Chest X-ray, AP view. Patient: 8 years old, sex M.
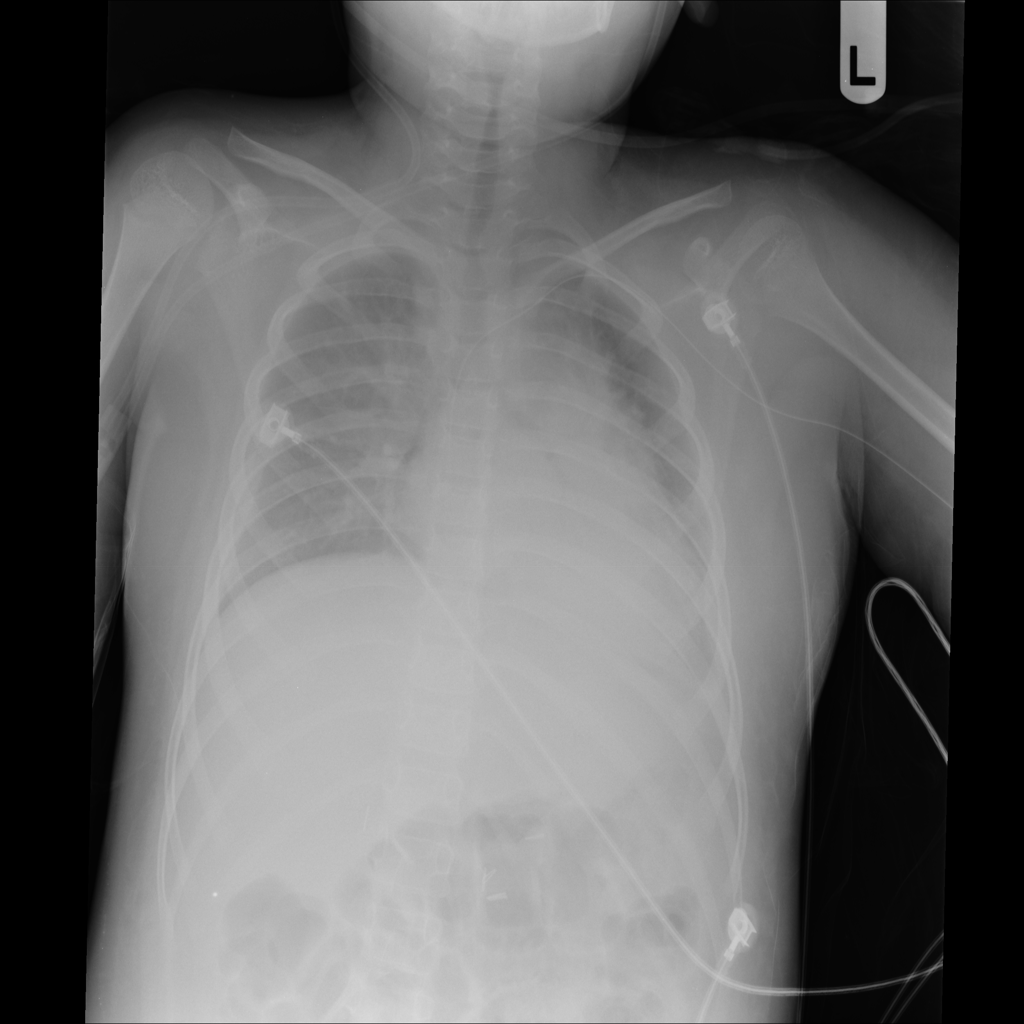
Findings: Effusion